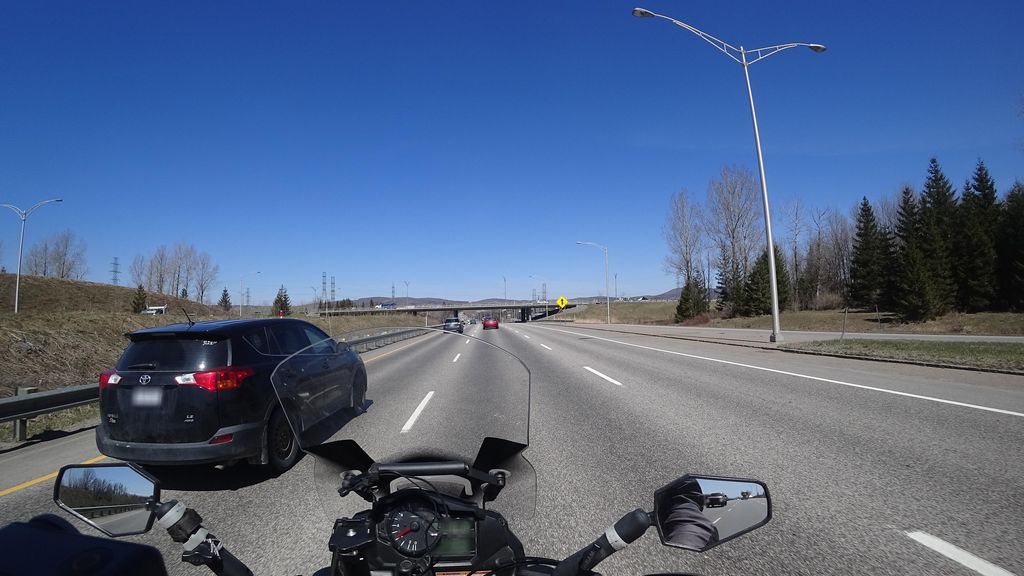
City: quebec_city